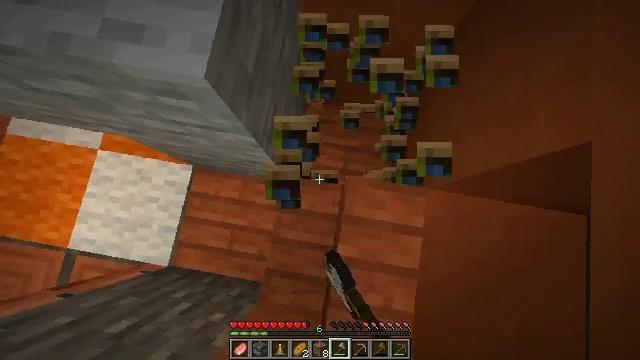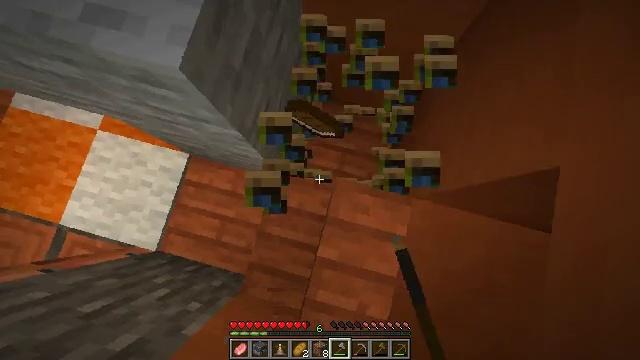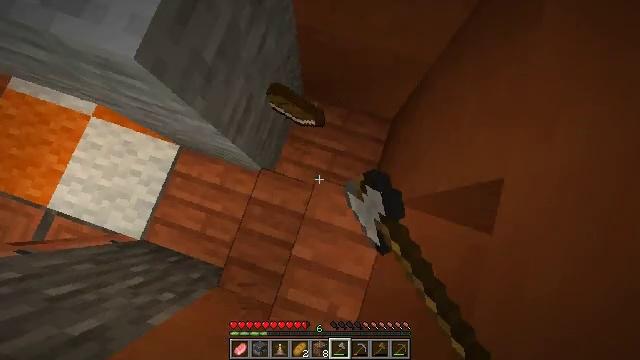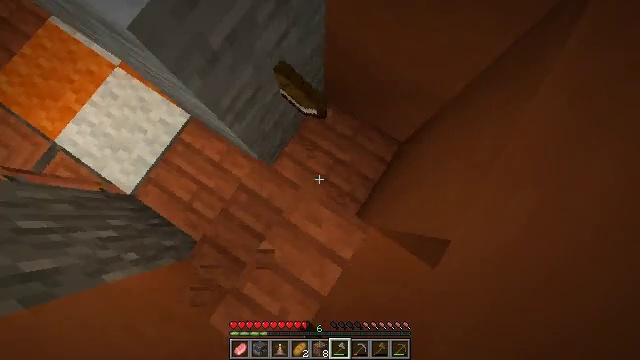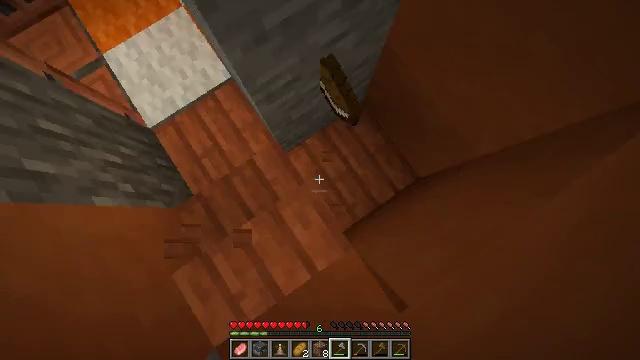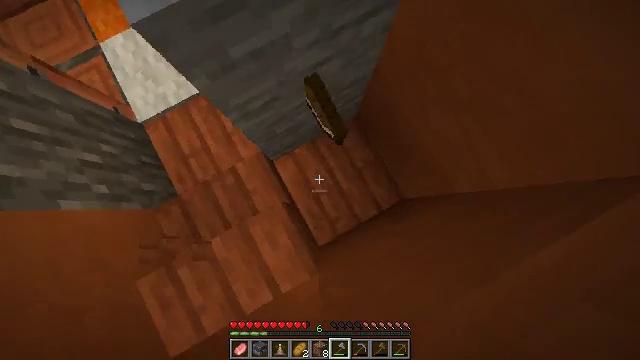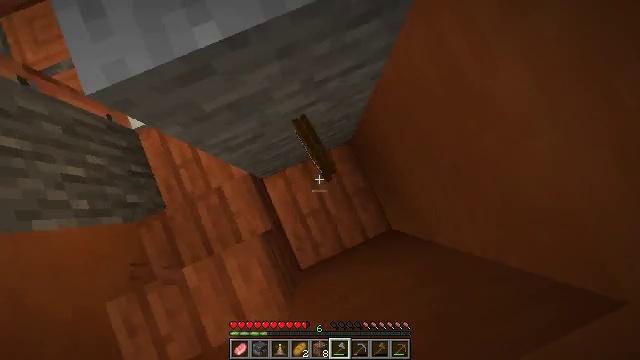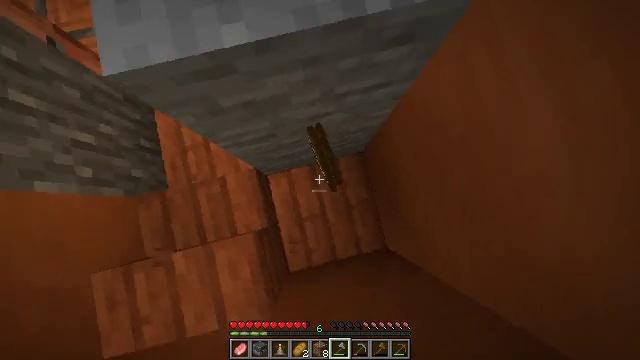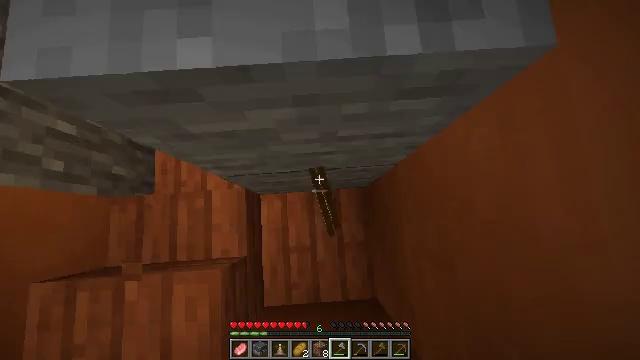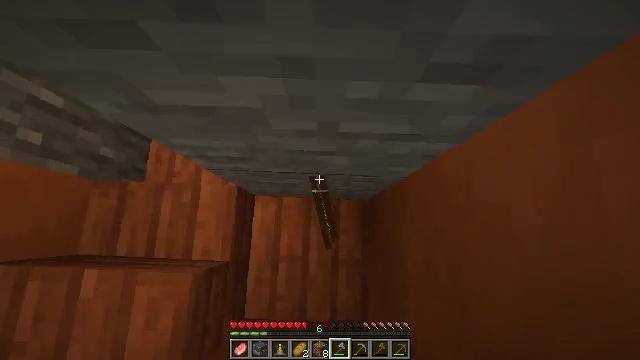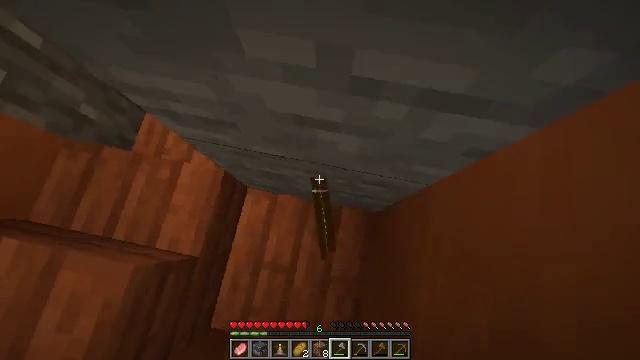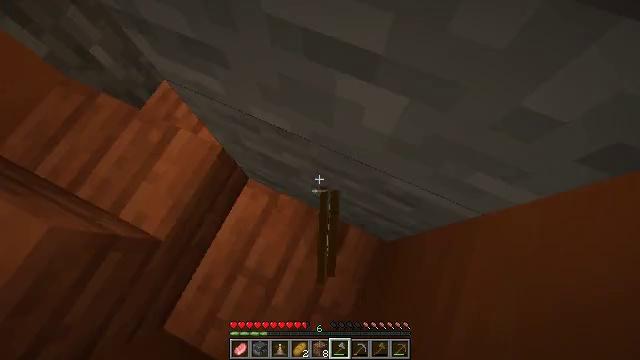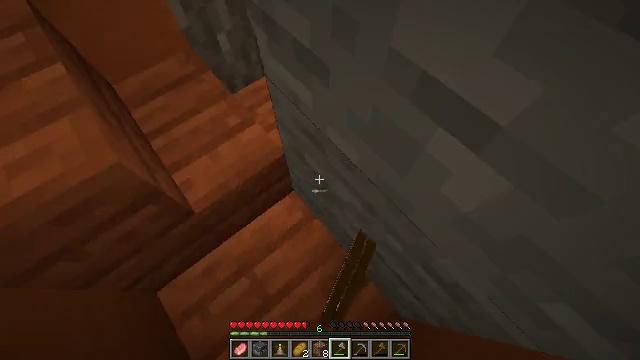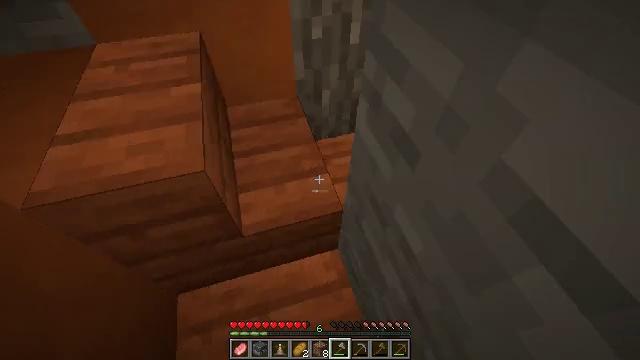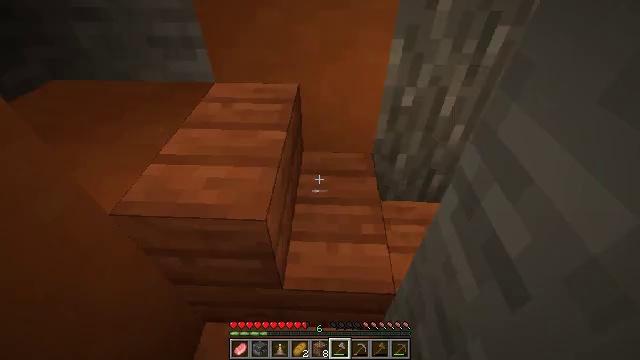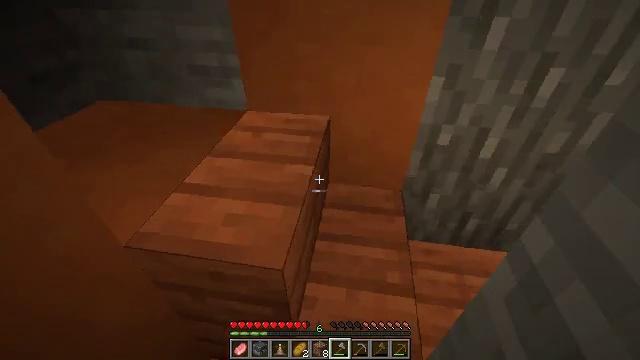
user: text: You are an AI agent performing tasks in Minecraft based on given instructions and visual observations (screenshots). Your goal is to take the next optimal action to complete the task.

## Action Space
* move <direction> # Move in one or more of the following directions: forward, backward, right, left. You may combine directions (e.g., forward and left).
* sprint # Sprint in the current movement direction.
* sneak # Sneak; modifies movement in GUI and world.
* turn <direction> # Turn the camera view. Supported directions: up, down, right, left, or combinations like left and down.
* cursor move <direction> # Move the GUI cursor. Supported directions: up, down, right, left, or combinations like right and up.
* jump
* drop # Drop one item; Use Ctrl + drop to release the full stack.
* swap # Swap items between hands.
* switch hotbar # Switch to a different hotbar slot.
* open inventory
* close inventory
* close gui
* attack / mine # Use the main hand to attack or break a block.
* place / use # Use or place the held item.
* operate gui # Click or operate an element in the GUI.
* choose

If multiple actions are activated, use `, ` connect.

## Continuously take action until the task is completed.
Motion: motion action
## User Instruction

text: Mine the acacia fence.
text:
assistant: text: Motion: move right, turn left, attack / mine
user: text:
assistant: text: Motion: move right, turn left, attack / mine
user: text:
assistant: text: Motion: move forward and move right, turn left, attack / mine
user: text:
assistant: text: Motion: move forward and move right, turn left and down
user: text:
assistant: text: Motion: move forward and move right, turn left and down
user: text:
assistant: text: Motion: move forward, turn left
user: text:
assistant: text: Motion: move forward, turn left
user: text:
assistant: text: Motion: move forward, turn left and up
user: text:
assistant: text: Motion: move forward, turn left and up
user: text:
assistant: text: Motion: move forward, turn left and up
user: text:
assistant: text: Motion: move forward, turn left and up
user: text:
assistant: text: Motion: move forward, turn left and up
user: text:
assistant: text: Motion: turn left and up
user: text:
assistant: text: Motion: move forward, turn left and up
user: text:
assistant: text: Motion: move forward, turn left and up
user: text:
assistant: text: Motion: move forward, turn left and up, jump
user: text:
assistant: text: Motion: move forward, jump
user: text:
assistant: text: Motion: move forward, turn right and up, jump
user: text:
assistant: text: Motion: move forward, turn right and up, jump
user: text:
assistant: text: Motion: move forward, turn right and up, jump
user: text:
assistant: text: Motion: move forward, turn right and up
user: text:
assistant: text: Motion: move forward, turn right and up
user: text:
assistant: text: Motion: move forward
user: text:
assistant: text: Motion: move forward and move right, turn right
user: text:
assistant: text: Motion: move forward and move right, turn right
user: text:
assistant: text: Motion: move forward and move right, turn right
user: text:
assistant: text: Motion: move forward and move right, turn right
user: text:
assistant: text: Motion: move forward and move right, turn right and up
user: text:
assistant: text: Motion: move forward and move right, turn right
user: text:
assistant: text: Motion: move forward and move right